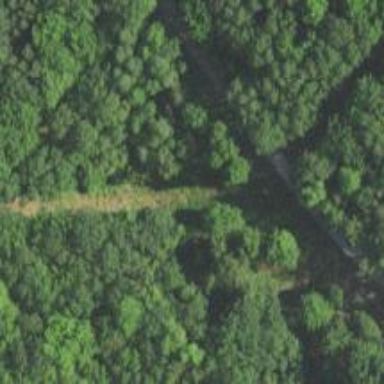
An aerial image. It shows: Abandoned railway with historical significance.